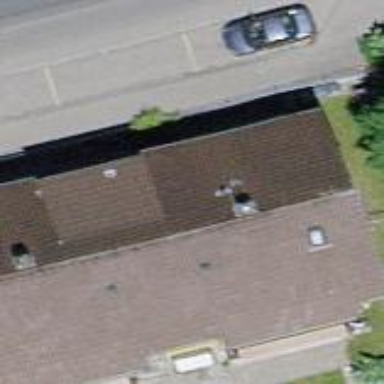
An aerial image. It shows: Residential building.